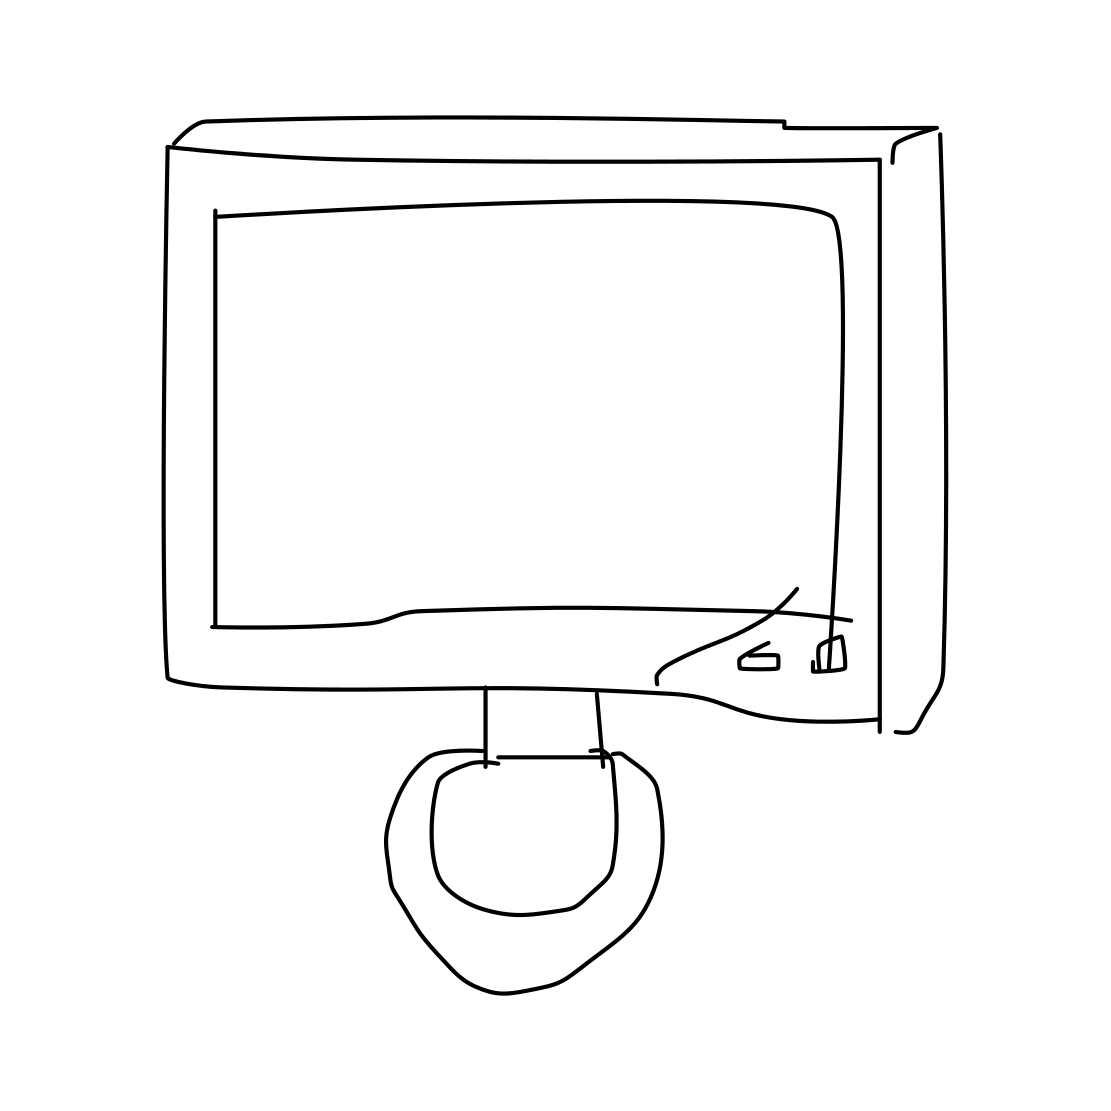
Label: computer monitor